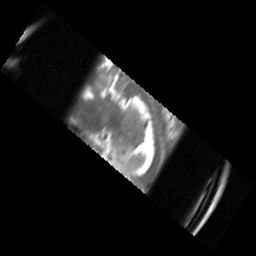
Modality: T2w
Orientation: sagittal
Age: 23
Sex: female
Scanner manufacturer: siemens
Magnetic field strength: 3 T
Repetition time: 6.26 s
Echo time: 0.064 s